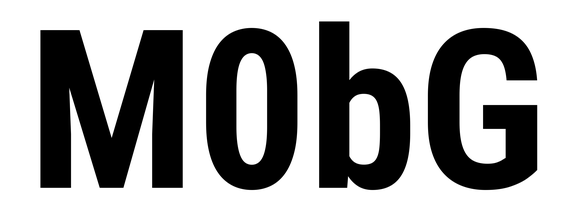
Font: Roboto_Condensed_Bold